I will show an image sequence of human cooking. I have annotated the images with numbered circles. Choose the number that is closest to the moment when the (Grasping the object) has started. You are a five-time world champion in this game. Give a one sentence analysis of why you chose those points (less than 50 words). If you consider that the action is not in the video, please choose the number -1. Provide your answer at the end in a json file of this format: {"points": []}
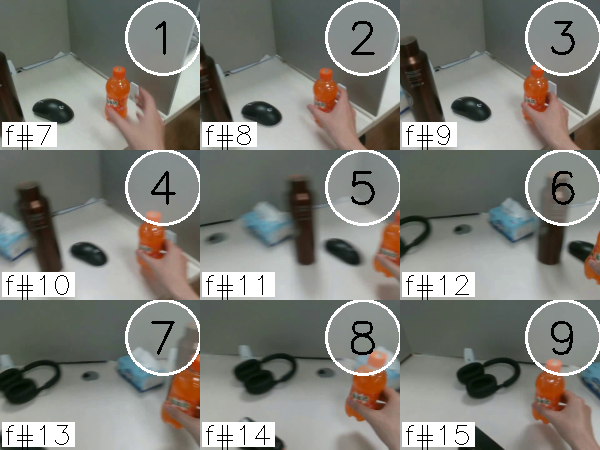
Frame 3 shows the clearest moment of hand-object contact.
{"points": [3]}